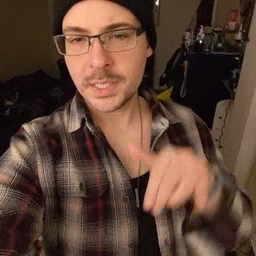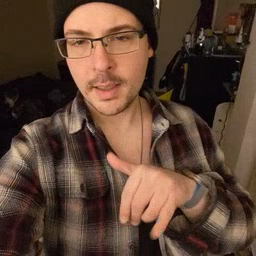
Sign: stay